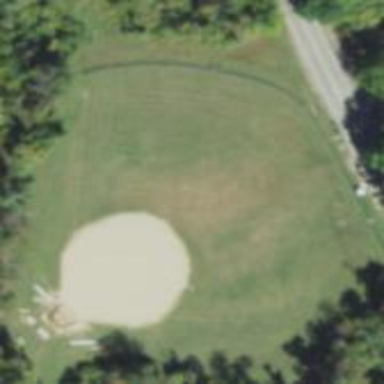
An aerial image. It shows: Baseball pitch for leisure land activities.